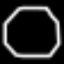
Label: octagon